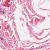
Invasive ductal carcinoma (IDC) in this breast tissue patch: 0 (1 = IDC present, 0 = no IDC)